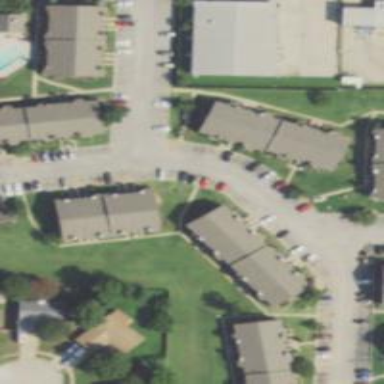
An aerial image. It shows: Living street.